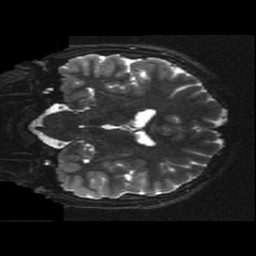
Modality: T2w
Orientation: coronal
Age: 14
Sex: male
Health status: ill
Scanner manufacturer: ge
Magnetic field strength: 3 T
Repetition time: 7.5 s
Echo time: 0.1015 s